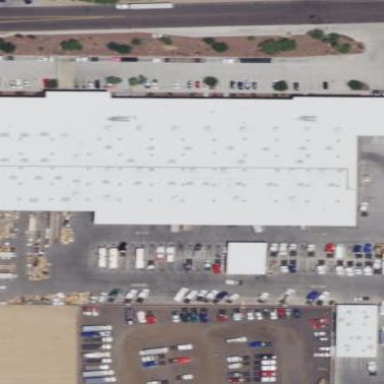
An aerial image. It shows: Car shop building.